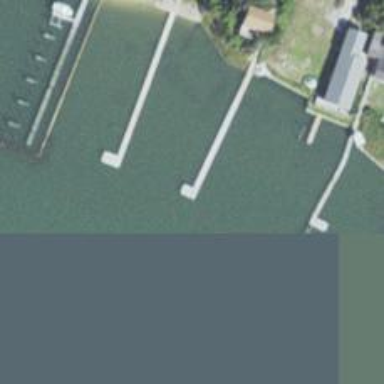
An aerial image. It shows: Pier with mooring facilities.